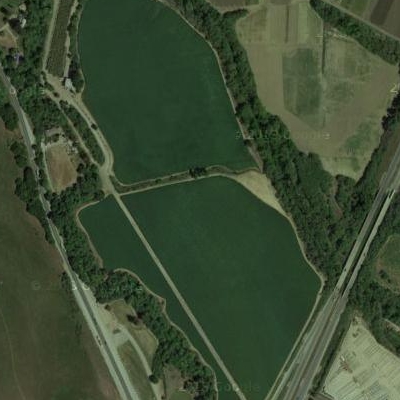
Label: RiverLake